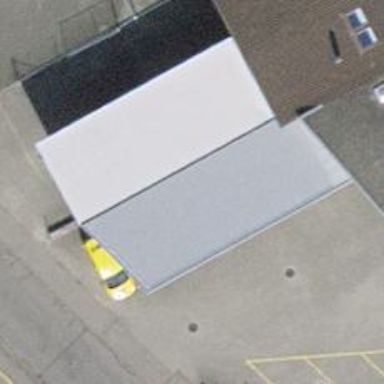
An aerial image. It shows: Car wash facility.